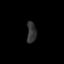
Tissue: skin
Cell type: Epithelial cells
Senescence score: 0.2696
Nuclear area (px): 191
Mean DAPI intensity: 50.356